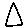
Label: triangle